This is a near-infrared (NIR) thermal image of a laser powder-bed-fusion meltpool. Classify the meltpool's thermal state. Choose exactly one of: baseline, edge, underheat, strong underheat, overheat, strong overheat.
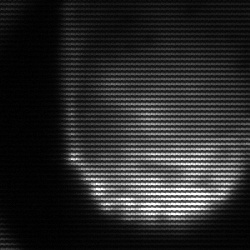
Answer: edge